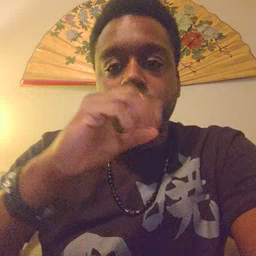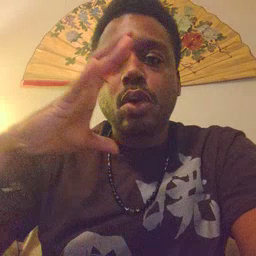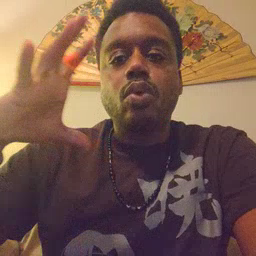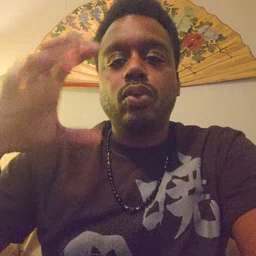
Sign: balloon